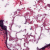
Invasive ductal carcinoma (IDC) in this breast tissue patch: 0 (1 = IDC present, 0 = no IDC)